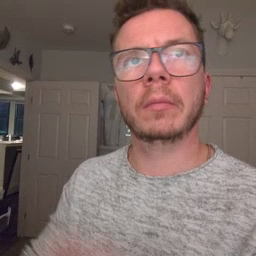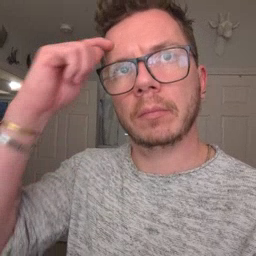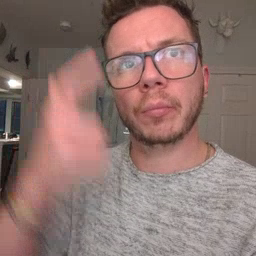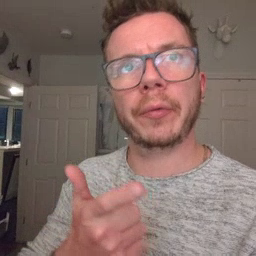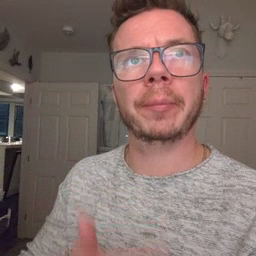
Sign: brother